Interaction volume radius: 5 \u00c5
Interaction volume height: 35 \u00c5
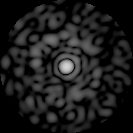
Disorder parameter: 0.8699